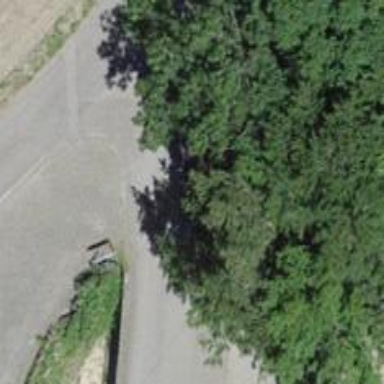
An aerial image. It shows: Gravel service road on bridge.